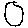
Label: circle